Question: Consider this example
'''
public class EmailSender {
private Properties emailProperties;
public Properties getEmailProperties() {
return emailProperties;
}
public void setEmailProperties(Properties emailProperties) {
this.emailProperties = emailProperties;
}
'''
In 'applicationContext.xml' I have something like
'''
<bean name="emailSender" class="com.api.email.EmailSender">
<property name="emailProperties" value="classpath*:email.properties"/>
</bean>
'''
When I debug whats get set, I see

How do I load 'Properties' for 'emailProperties'?
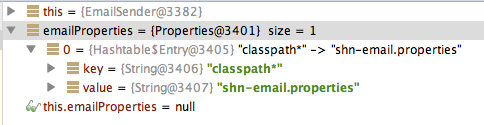
Answer: I had to inject another bean which knows how to resolve Properties. The following worked for me
'''
<bean id="emailProperties" class="org.springframework.beans.factory.config.PropertiesFactoryBean">
<property name="location" value="classpath:email.properties"/>
</bean>
<bean name="emailSender" class="com.api.email.EmailSender">
<property name="emailProperties" ref="emailProperties"/>
</bean>
'''